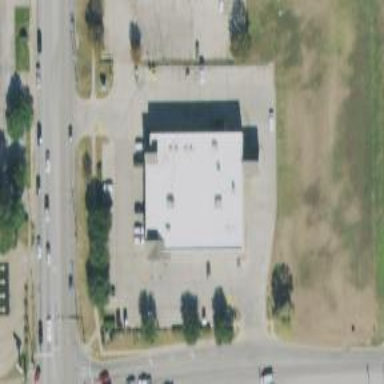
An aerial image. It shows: Pharmacy providing healthcare services.